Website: crate-barrel
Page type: cart
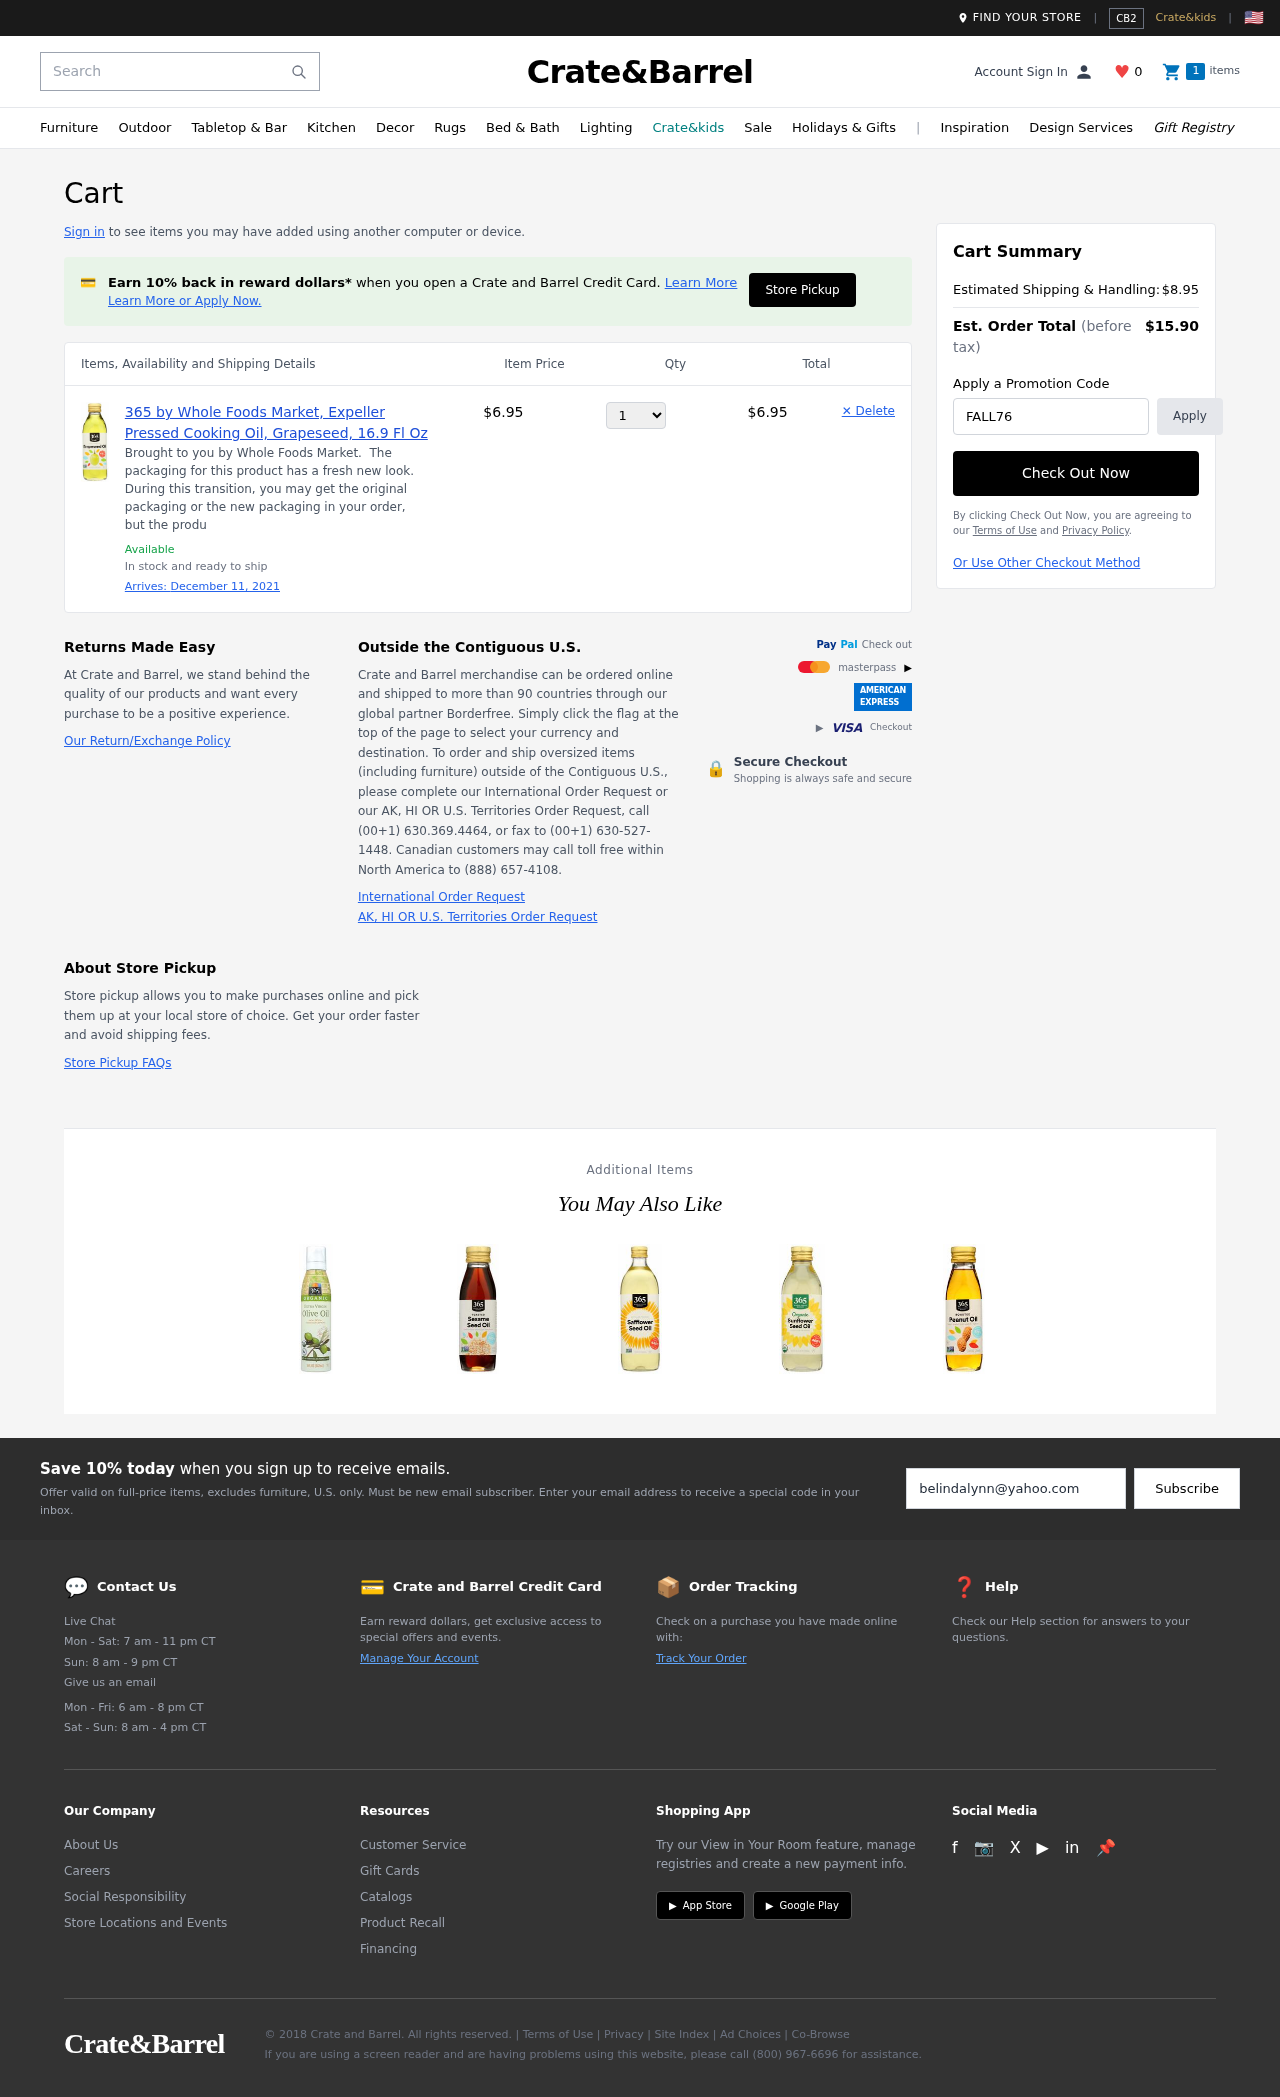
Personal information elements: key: PII_PROMO_CODE
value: FALL76
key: PII_EMAIL
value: belindalynn@yahoo.com
Product elements: key: PRODUCT1_DESC
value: Brought to you by Whole Foods Market.  The packaging for this product has a fresh new look. During this transition, you may get the original packaging or the new packaging in your order, but the produ
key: PRODUCT1_NAME
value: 365 by Whole Foods Market, Expeller Pressed Cooking Oil, Grapeseed, 16.9 Fl Oz
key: PRODUCT1_PRICE
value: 6.95
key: PRODUCT1_QUANTITY
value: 1
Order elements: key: ORDER_DELIVERY_DATE
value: December 11, 2021
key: ORDER_SUBTOTAL
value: $6.95
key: ORDER_SHIPPING_COST
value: $8.95
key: ORDER_TOTAL
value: $15.90